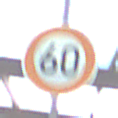
Verkehrszeichen: Geschwindigkeit60
Umgebung: Outdoor, Nature
Tageszeit: Midday
Wetter: PartlyCloudy
Licht: Natural
Jahreszeit: NotSpecified
Kontrast: HighContrast